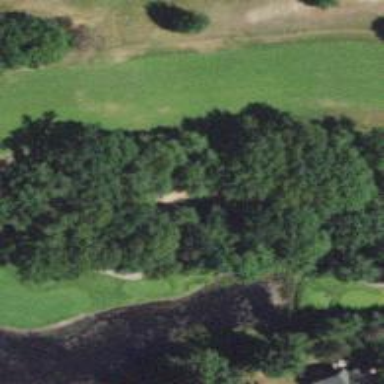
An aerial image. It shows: Path for both road and golf.